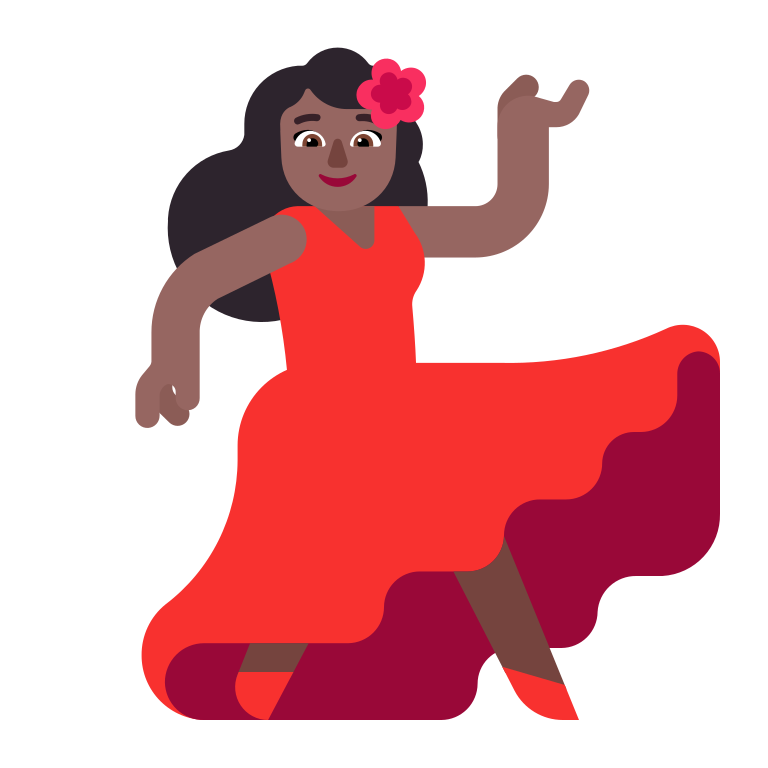
woman dancing flat  dark